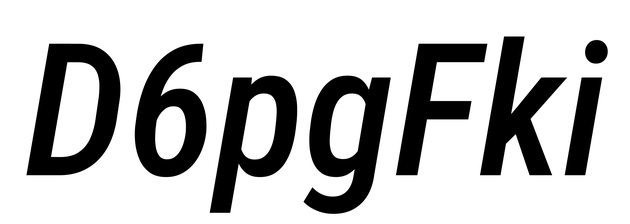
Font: Roboto-Italic_Condensed_Medium_Italic